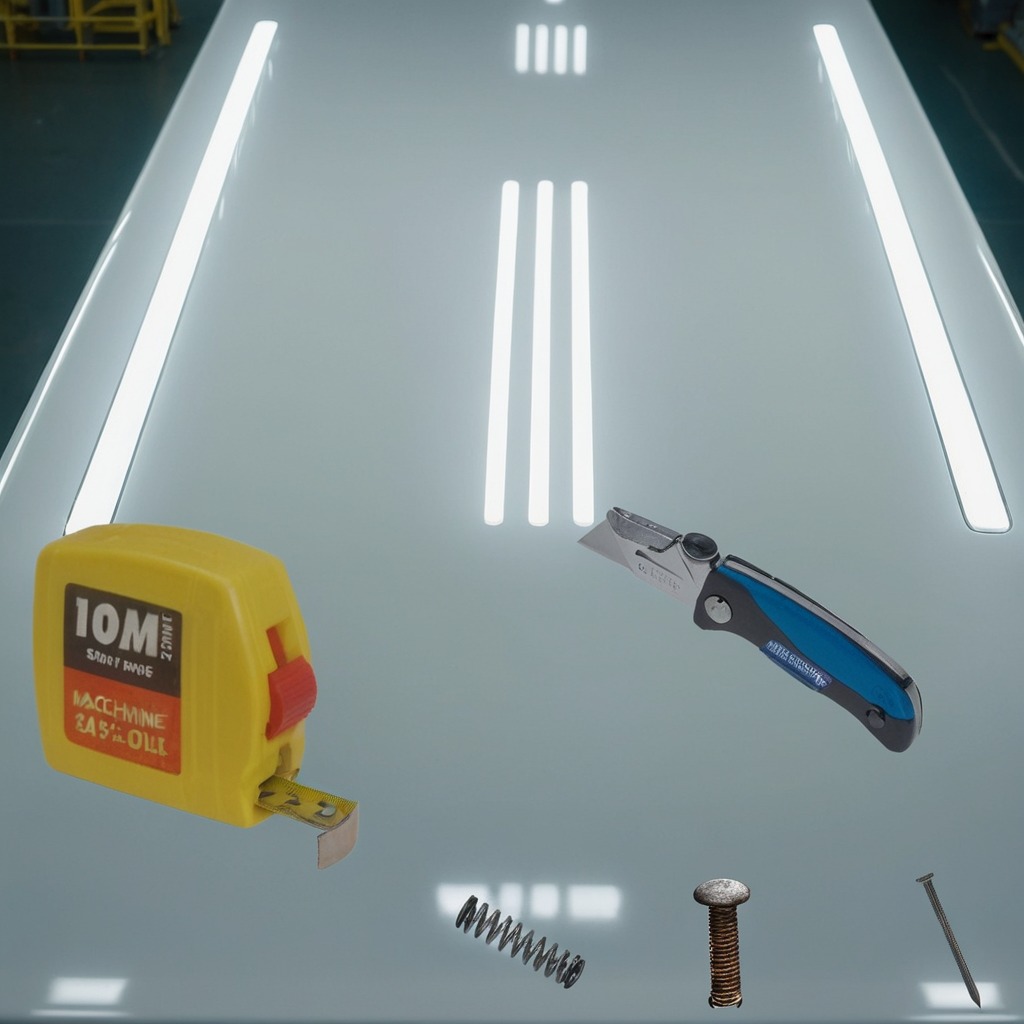
A utility knife, a measuring tape, a metal machine screw, an iron nail, and a coiled metal spring are lying on the table.